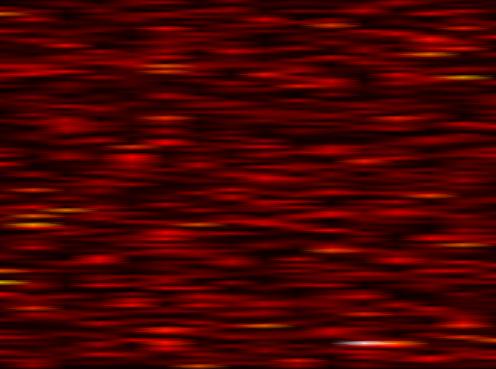
Label: UFMC